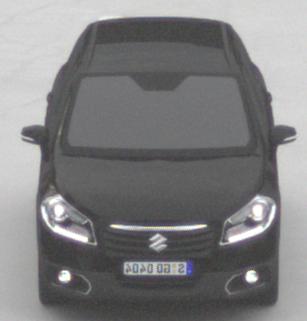
Make: Suzuki
Model: SX4 S-Cross 1.6
Detailed model: SX4 (II) S-Cross
Model produced from: 2013/10
Model produced until: 2015/08
Doors: 5
Color: black
Road condition: dry road
Daytime: morning or afternoon
Contrast: low contrast